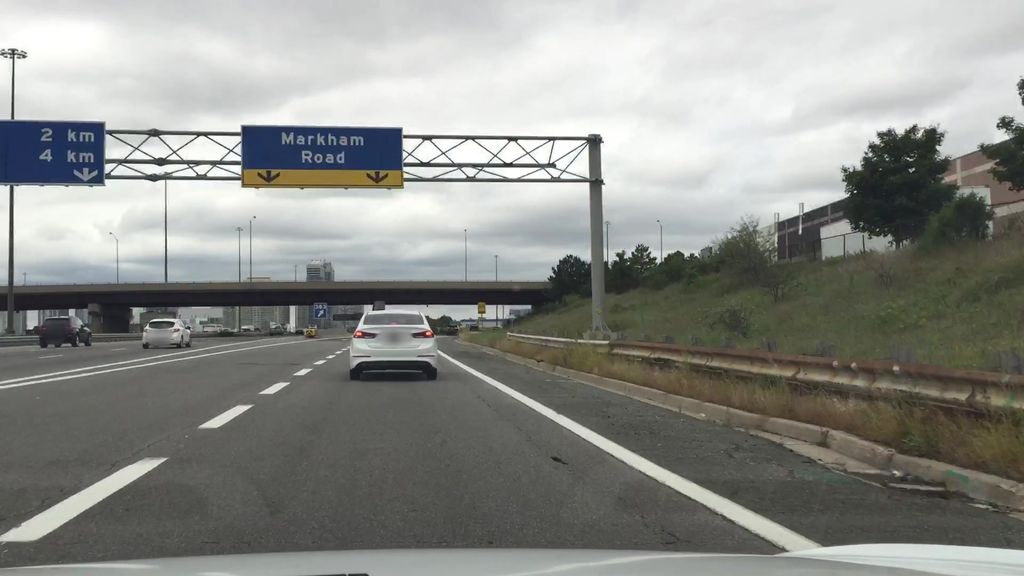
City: toronto